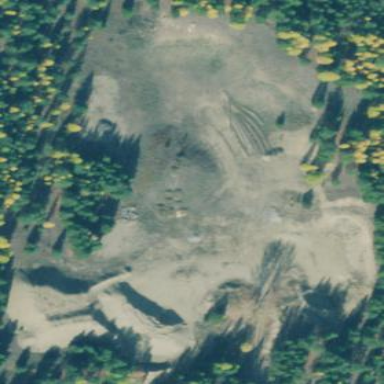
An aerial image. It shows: Quarry area.